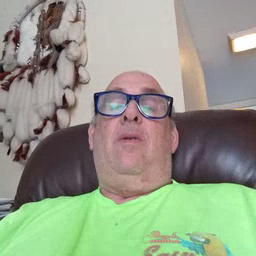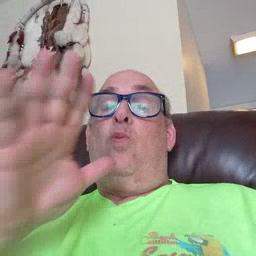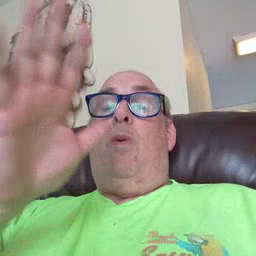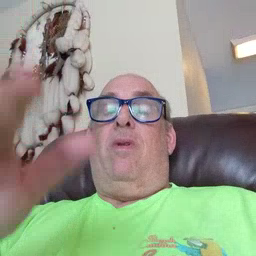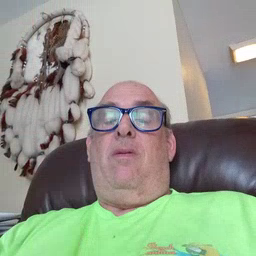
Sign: grandma